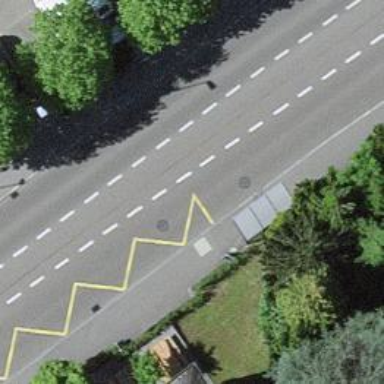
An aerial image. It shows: Public transport stop position.